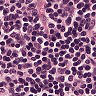
Metastatic tissue present: no